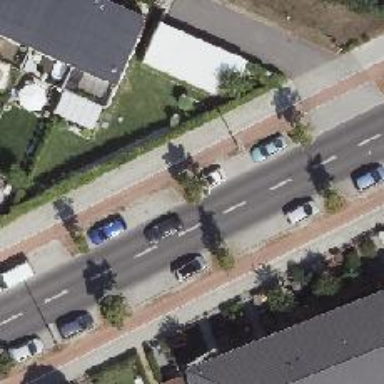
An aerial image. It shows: Avenue lined with broadleaved deciduous trees.